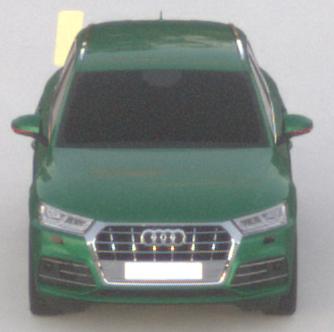
Make: Audi
Model: Q5 45 TFSI
Detailed model: Q5 (FY)
Model produced from: 2019/01
Model produced until: 2019/05
Doors: 5
Color: green
Road condition: dry road
Daytime: sunrise or sunset
Contrast: low contrast